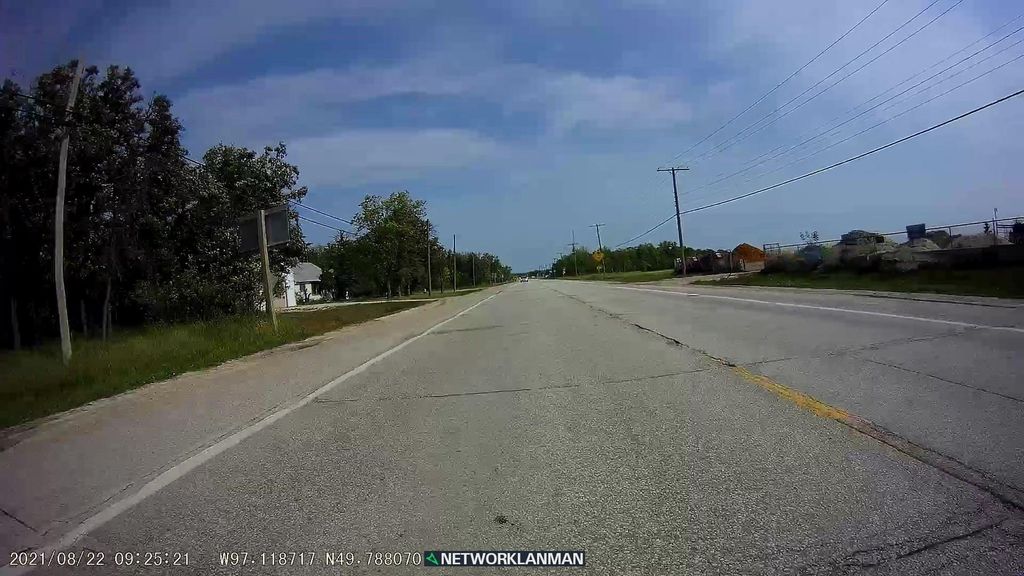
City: winnipeg